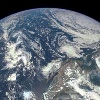
Label: cloud